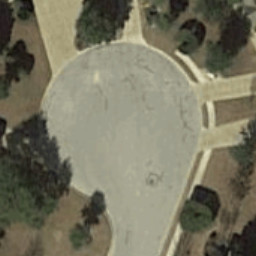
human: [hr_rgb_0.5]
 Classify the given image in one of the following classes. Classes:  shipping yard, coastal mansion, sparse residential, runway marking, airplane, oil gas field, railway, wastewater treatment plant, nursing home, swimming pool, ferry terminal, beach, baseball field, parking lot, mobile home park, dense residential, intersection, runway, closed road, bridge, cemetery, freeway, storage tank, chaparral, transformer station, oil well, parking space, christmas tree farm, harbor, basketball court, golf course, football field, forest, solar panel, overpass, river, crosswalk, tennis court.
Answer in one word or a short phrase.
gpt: closed road